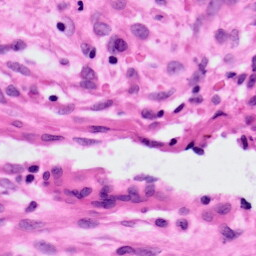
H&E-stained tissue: Ovarian